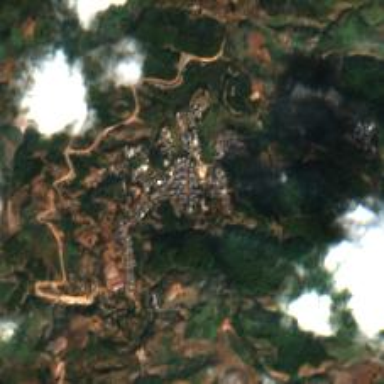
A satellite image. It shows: Ethnic township within town.